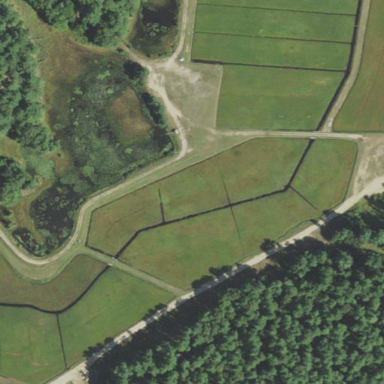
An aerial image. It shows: Farmland with wetland area. The crop grown here is cranberries.